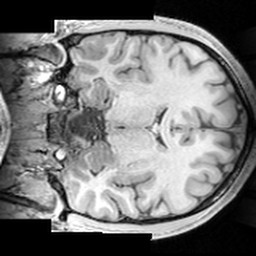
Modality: T1w
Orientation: coronal
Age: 18
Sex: male
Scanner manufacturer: siemens
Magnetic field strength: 3 T
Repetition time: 1.63 s
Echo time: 0.00311 s